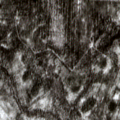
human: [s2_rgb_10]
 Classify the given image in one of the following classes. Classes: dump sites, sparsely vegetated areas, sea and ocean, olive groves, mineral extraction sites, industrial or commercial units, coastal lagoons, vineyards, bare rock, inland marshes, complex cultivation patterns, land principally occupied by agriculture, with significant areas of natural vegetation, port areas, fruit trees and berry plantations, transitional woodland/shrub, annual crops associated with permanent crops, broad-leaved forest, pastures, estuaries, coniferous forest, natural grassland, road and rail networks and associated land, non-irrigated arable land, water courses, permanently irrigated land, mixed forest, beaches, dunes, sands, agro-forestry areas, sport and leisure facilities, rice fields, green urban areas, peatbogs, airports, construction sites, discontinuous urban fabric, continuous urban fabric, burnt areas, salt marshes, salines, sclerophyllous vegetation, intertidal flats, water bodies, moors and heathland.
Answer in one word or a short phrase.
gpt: coniferous forest, mixed forest, transitional woodland/shrub